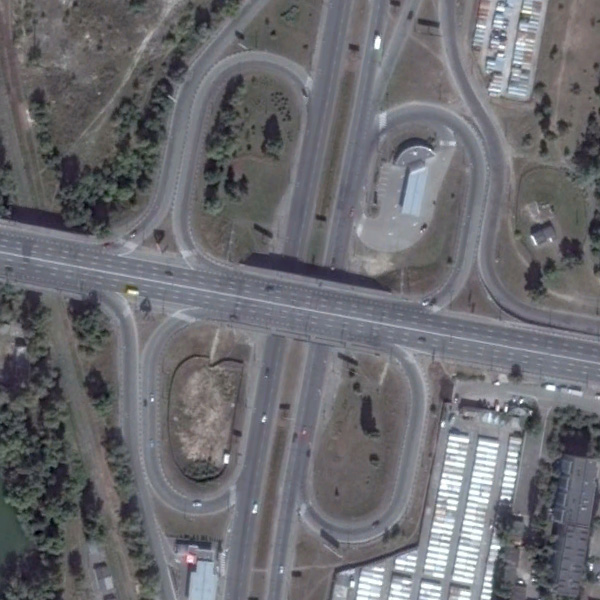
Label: Viaduct